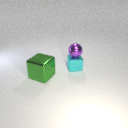
small purple metal sphere above small cyan metal cube